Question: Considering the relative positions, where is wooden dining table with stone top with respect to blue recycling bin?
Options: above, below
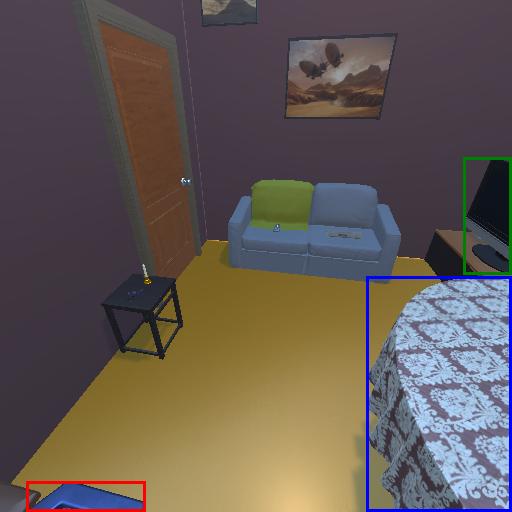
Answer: above